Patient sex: M
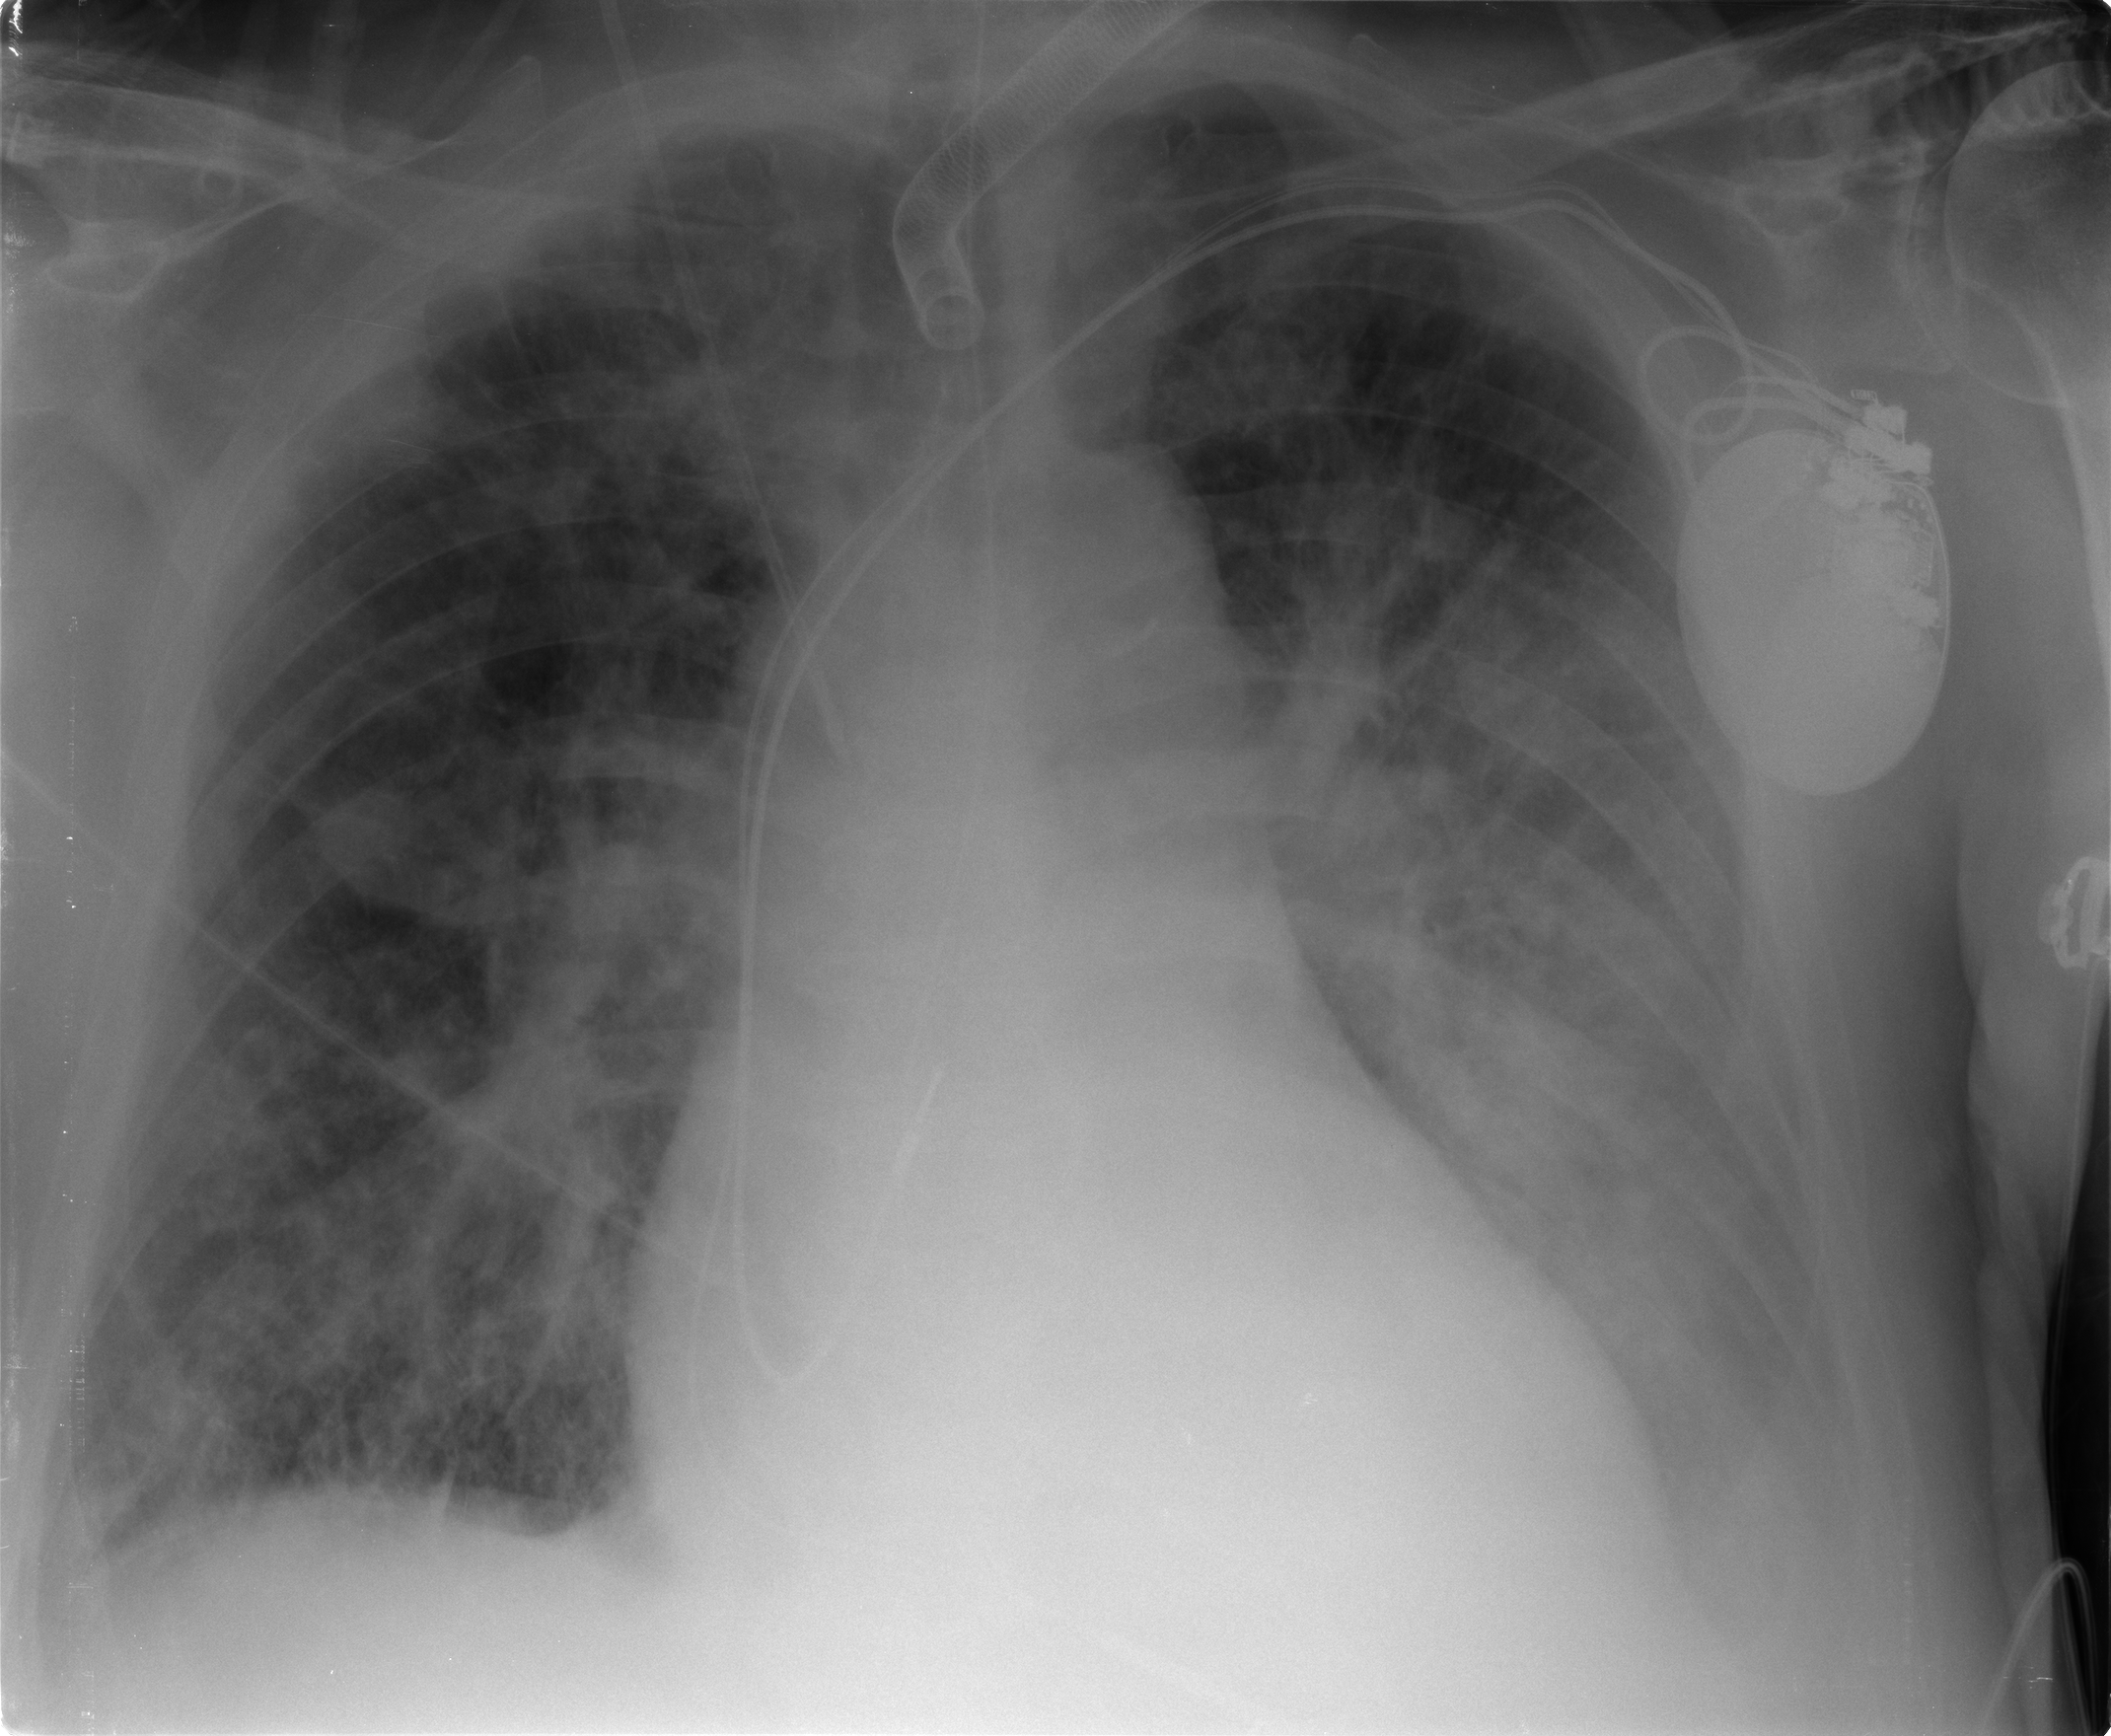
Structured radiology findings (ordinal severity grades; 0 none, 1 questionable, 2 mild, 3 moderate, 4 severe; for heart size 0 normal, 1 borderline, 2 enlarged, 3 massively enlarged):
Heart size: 2
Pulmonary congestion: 3
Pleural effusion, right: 1
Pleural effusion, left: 2
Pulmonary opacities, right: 2
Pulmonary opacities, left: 3
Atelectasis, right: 2
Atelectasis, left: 3